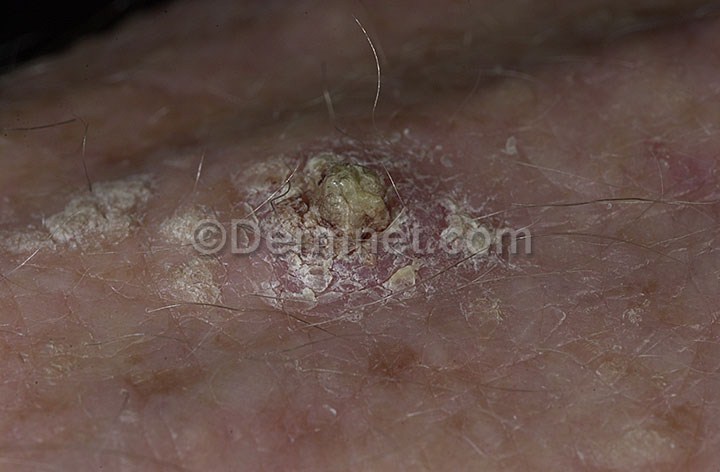
Disease: Actinic Keratosis Basal Cell Carcinoma and other Malignant Lesions